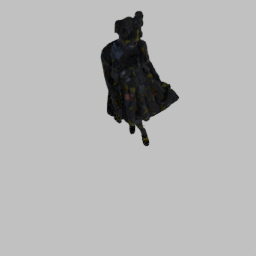
Label: people